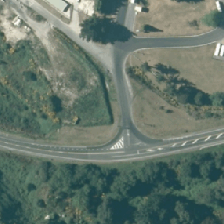
Land cover: urban_build_up